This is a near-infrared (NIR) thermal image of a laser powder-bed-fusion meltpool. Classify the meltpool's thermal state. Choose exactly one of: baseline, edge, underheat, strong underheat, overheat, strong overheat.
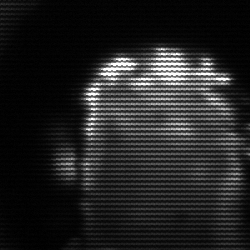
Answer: baseline